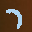
Label: 7